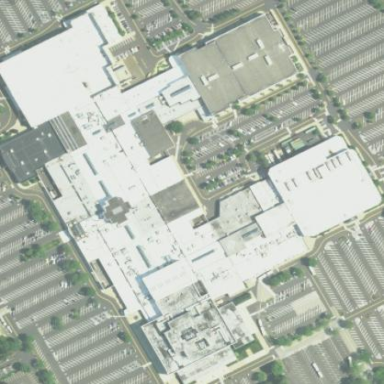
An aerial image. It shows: Mall building.